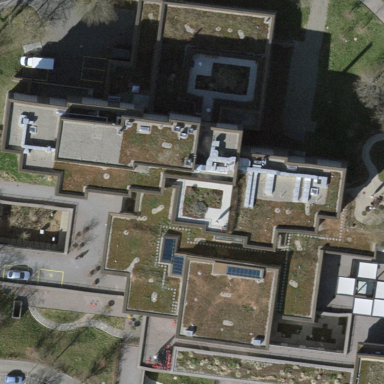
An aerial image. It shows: Hospital building with flat roof.